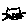
Label: cat